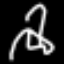
Label: squiggle